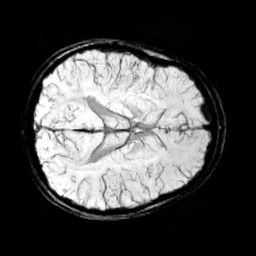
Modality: minIP
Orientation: axial
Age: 13
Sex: female
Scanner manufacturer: siemens
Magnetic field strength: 3 T
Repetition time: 0.027 s
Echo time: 0.02 s